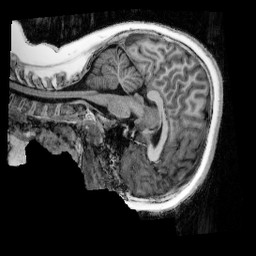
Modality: UNIT1_denoised
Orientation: sagittal
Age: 10
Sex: male
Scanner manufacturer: siemens
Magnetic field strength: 3 T
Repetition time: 4 s
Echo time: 0.00303 s